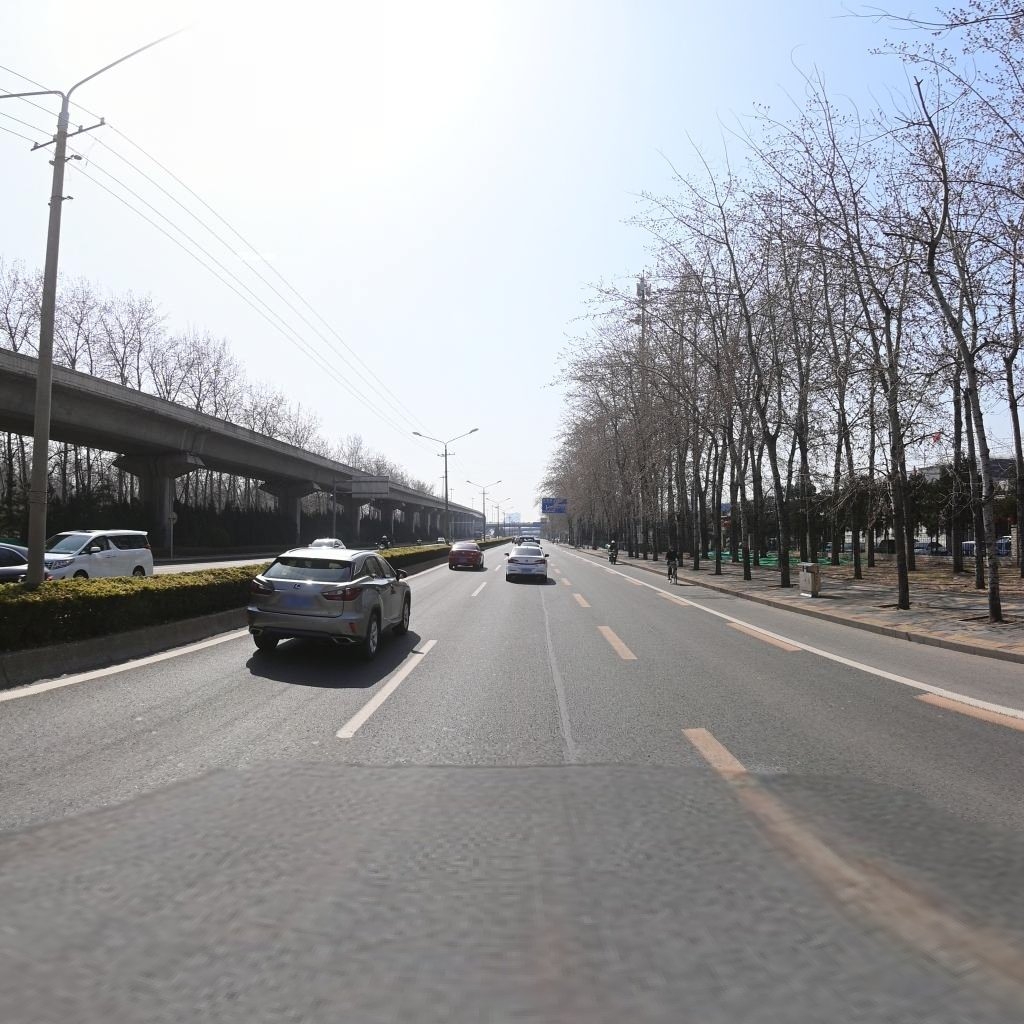
Region: Chaoyang
Road damage annotations: longitudinal patch